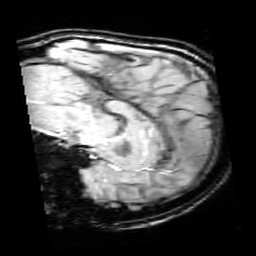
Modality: SWI
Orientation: sagittal
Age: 13
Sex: male
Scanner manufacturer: siemens
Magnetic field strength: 3 T
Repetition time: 0.027 s
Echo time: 0.02 s